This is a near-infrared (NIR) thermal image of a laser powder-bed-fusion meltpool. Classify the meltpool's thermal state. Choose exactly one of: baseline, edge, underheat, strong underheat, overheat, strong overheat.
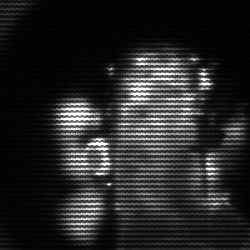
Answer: strong underheat